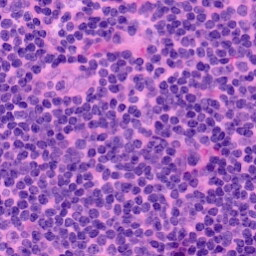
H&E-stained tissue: LymphNode